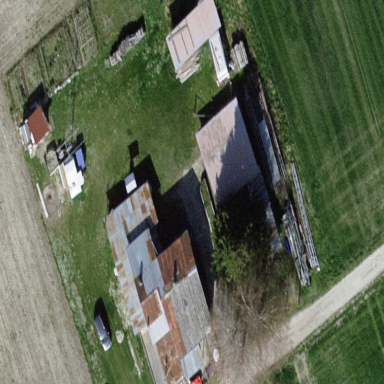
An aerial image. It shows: Farmyard area.